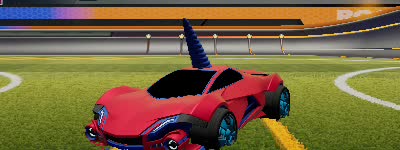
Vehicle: werewolf